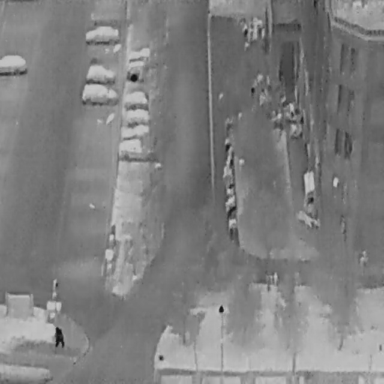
There are ten Cars in the infrared image.